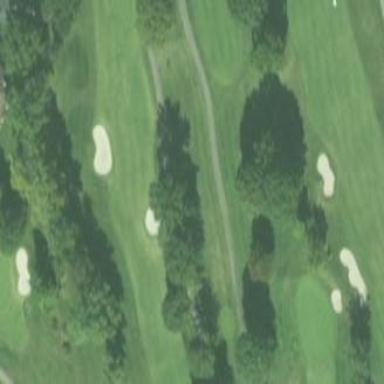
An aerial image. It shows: Grassy fairway on golf course.